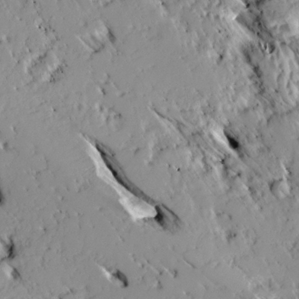
Label: non_frost